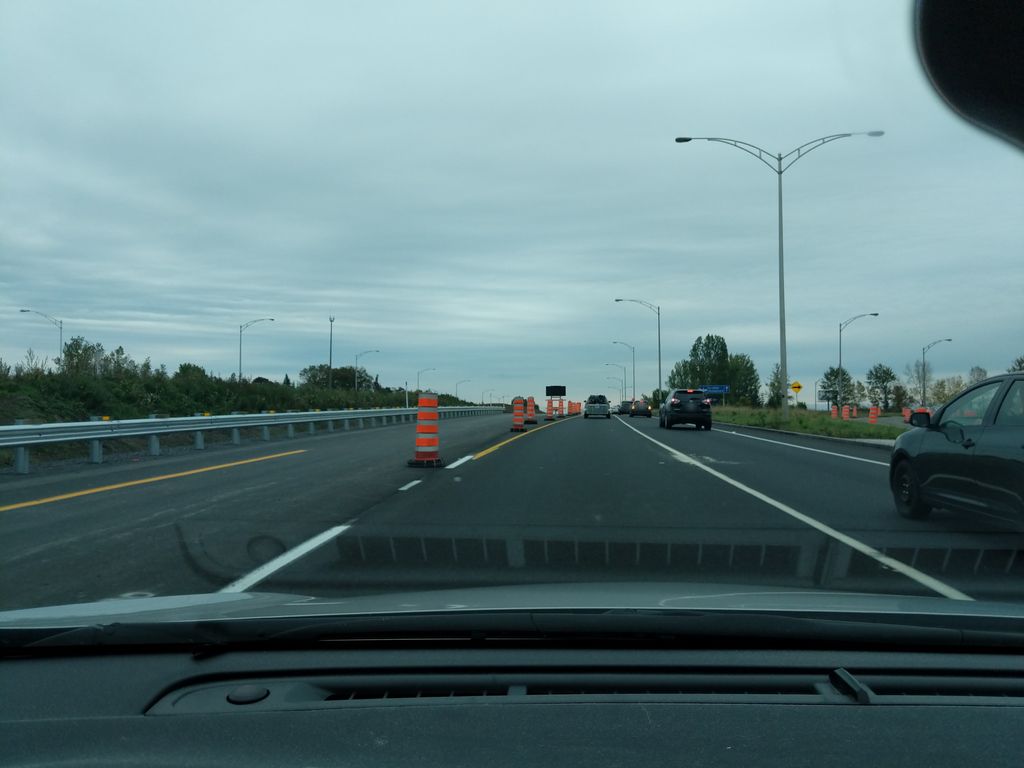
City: quebec_city